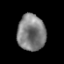
Tissue: prostate
Cell type: T cells
Senescence score: 0.348
Nuclear area (px): 992
Mean DAPI intensity: 127.509